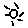
Label: sun